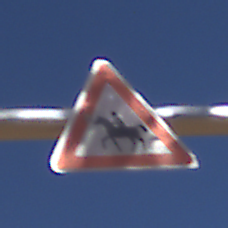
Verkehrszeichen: ReiterRechts
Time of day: MorningAfternoon
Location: Outdoor (RoadRail)
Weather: Clear
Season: NotSpecified
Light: Natural